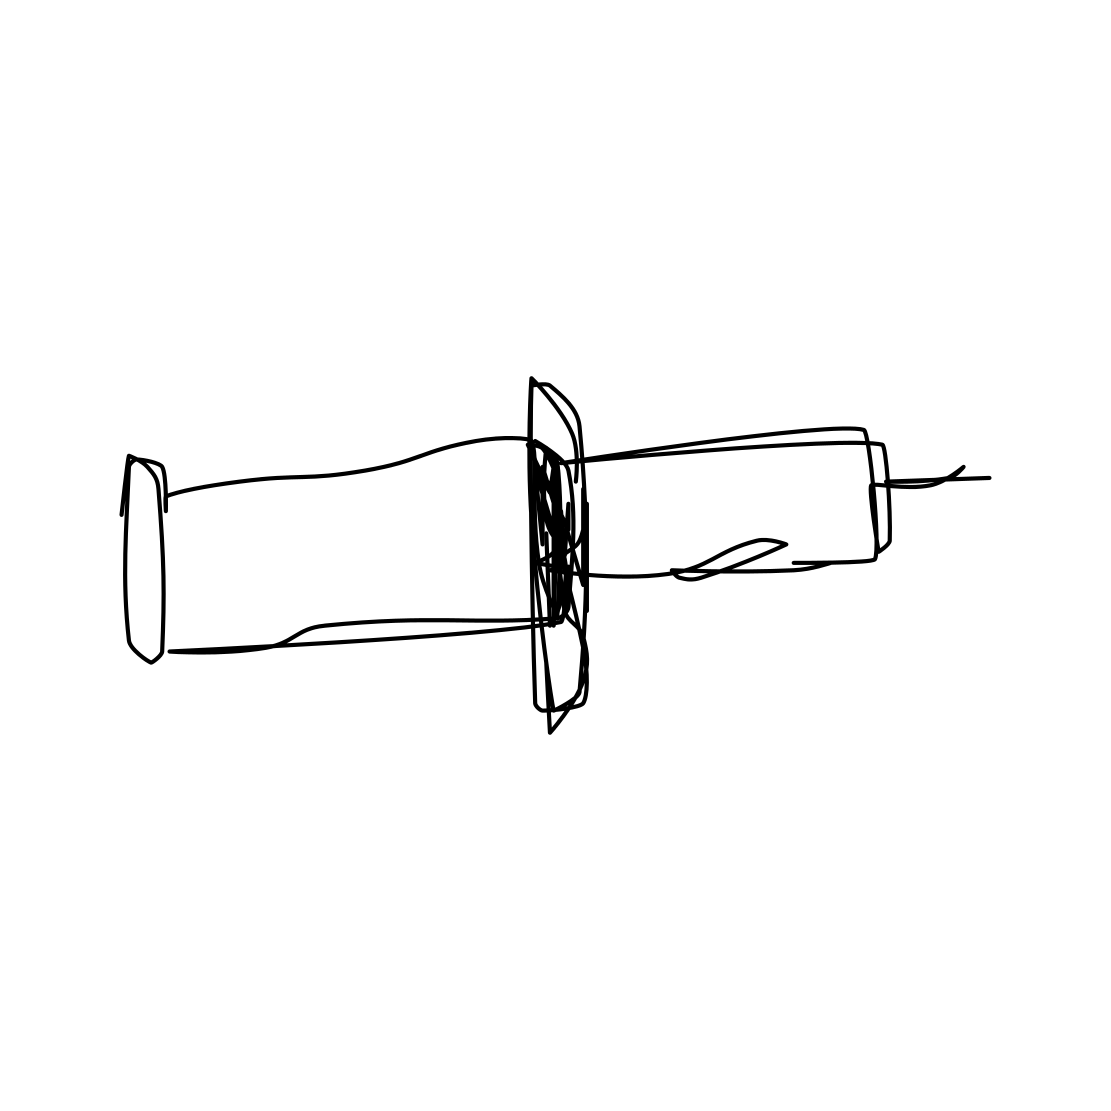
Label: syringe